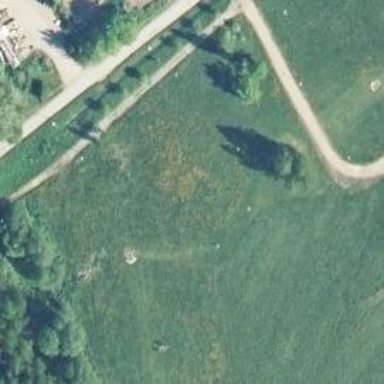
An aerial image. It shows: Disc golf tee area.